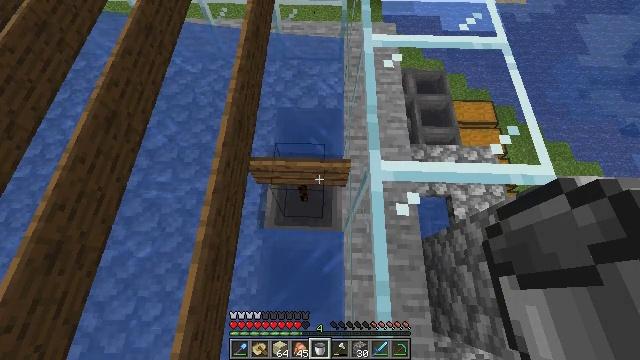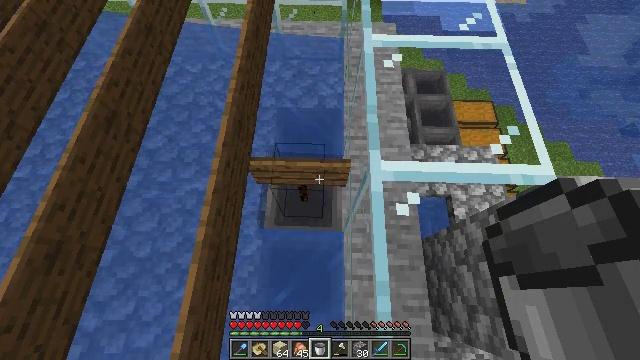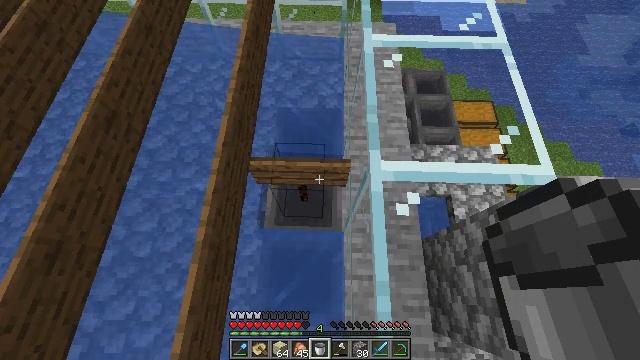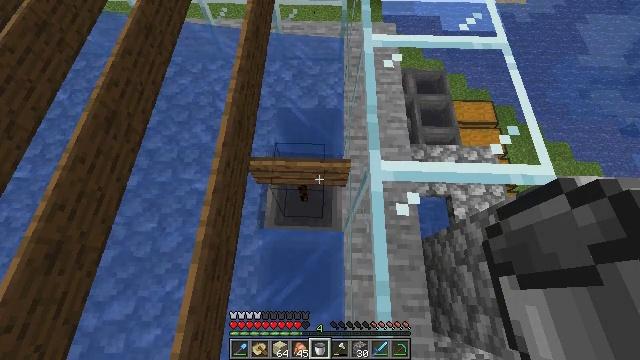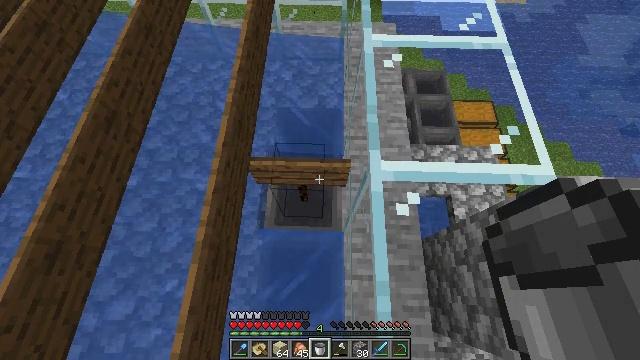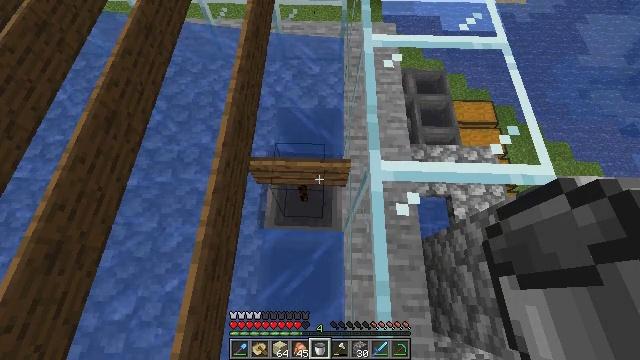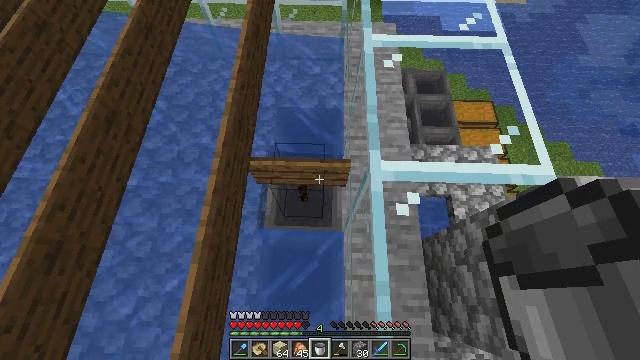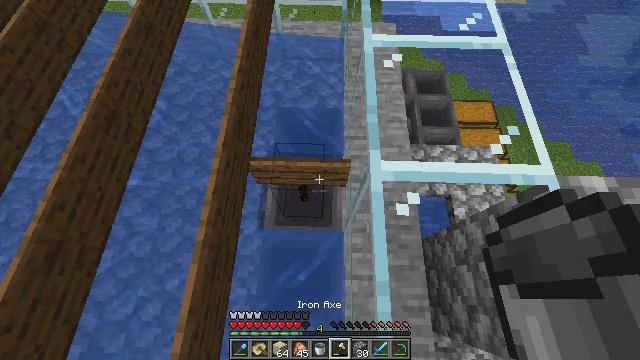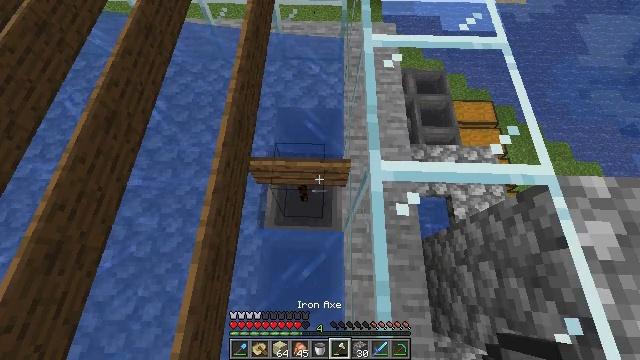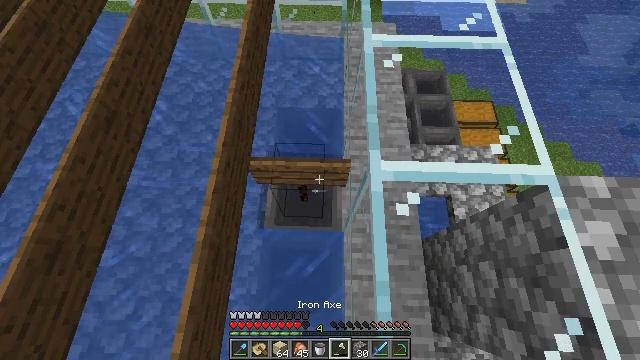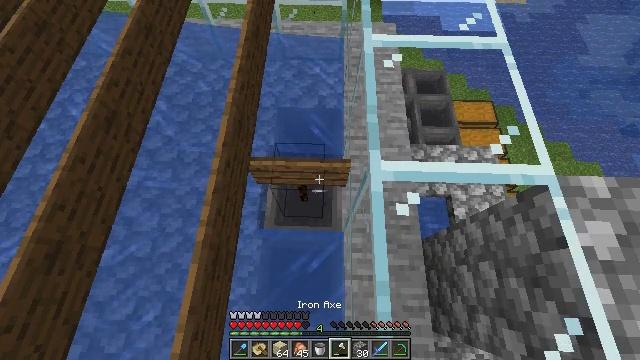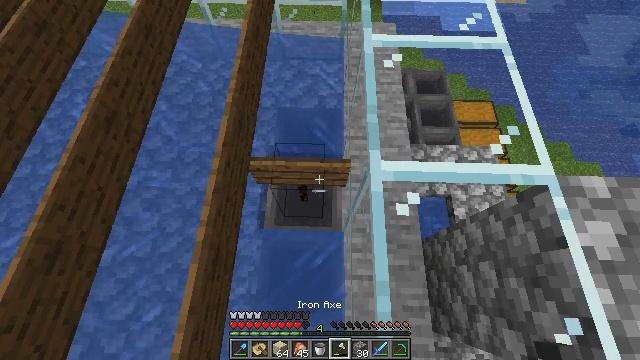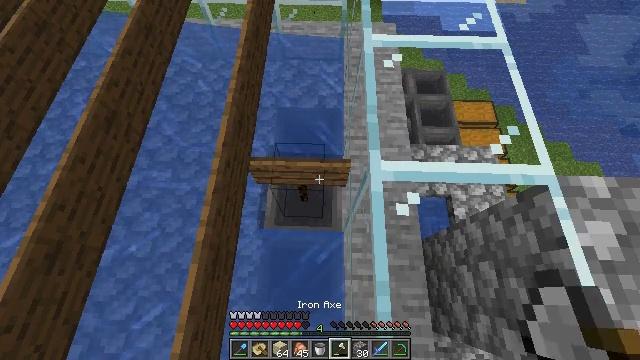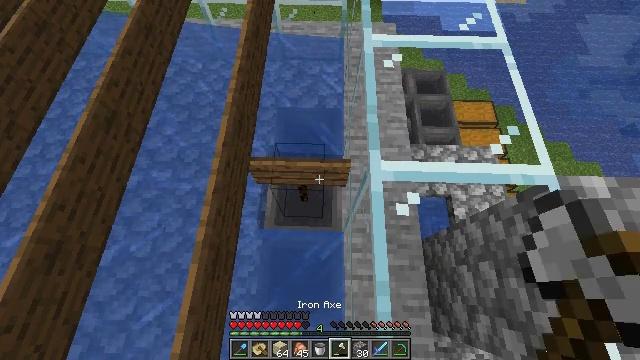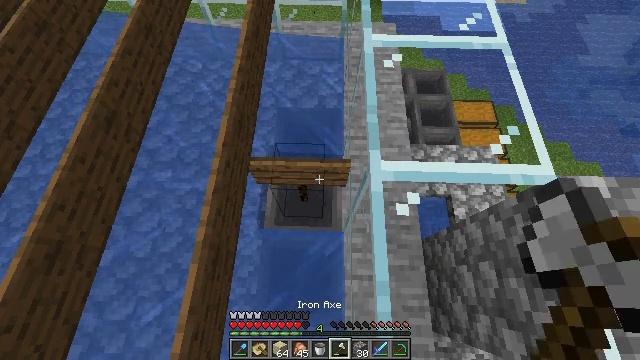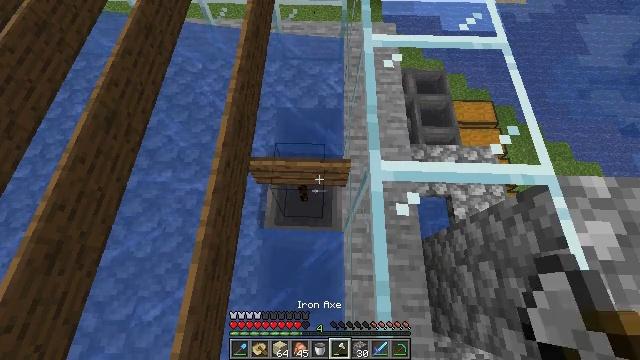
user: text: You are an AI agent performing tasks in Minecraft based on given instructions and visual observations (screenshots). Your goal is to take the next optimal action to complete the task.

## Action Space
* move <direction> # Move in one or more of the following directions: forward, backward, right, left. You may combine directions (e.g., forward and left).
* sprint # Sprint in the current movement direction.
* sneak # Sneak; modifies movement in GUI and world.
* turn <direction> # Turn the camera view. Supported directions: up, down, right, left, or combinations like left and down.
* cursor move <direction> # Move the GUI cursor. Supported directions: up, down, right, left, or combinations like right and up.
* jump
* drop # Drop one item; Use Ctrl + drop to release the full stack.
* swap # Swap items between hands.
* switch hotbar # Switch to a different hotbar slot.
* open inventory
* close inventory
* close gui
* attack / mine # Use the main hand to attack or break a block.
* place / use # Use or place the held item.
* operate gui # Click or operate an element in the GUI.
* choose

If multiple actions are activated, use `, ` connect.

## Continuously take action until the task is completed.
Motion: motion action
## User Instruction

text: Break the spruce sign to collect it.
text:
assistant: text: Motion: sneak
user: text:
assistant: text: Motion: sneak
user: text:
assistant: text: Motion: sneak
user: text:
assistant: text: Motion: sneak
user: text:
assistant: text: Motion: sneak
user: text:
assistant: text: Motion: sneak
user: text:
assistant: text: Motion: sneak
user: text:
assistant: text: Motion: sneak
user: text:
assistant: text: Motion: sneak
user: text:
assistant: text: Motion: sneak
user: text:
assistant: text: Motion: sneak
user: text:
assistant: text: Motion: sneak
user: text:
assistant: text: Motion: sneak
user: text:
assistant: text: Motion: sneak
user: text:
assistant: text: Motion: sneak
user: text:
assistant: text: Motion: sneak
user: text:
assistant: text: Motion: sneak
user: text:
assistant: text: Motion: sneak
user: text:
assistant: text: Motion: sneak
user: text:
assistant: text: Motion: sneak
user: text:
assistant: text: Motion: sneak
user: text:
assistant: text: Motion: sneak, attack / mine
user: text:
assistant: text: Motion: sneak, attack / mine
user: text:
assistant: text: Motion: sneak, attack / mine
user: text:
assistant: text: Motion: sneak, attack / mine
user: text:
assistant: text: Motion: sneak, attack / mine
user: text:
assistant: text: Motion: sneak, attack / mine
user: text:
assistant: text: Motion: sneak, attack / mine
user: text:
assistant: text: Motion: sneak, attack / mine
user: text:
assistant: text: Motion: sneak, attack / mine